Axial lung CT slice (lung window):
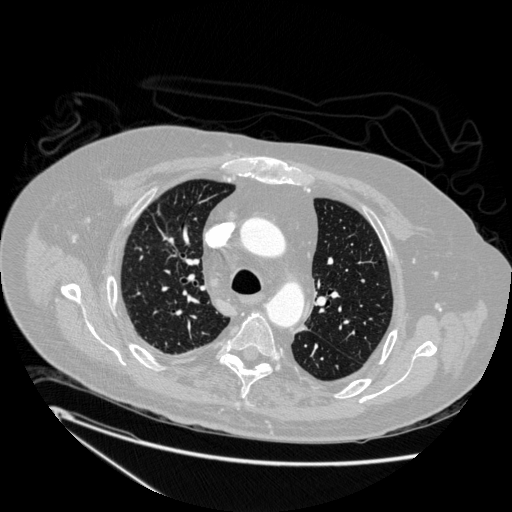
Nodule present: no